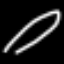
Label: fork